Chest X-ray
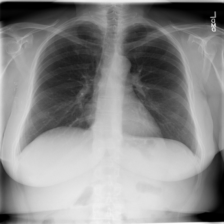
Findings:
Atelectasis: negative
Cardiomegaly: negative
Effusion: negative
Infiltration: negative
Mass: negative
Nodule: negative
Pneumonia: negative
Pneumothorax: negative
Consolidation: negative
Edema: negative
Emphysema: negative
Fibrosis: negative
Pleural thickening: negative
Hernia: negative